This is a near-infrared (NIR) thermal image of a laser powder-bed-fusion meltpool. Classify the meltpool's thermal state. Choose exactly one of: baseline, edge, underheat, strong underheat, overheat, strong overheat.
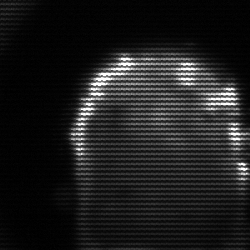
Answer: baseline